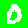
Digit: 0